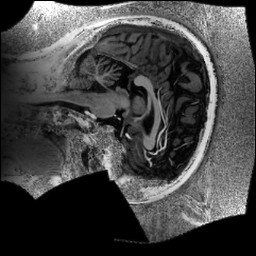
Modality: UNIT1
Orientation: sagittal
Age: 22
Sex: female
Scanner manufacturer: siemens
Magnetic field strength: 6.98 T
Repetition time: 6 s
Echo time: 0.00283 s